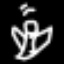
Label: angel